Question: In my project, I have a model displayed in a treeview. I used QSortFilterProxyModel to sort the model based on an ID set in Qt::UserRole+1. This divides my list by "type" (as you can tell by the icons used):

However I also want each "type" to be sorted alphabetically. I initially tried to sort things alphabetically FIRST and THEN sort it by type to see if it would rearrange things to work properly, but it stays the same. Is there any way to tell my program to sort with two sort roles AND determine which one "goes first?"
'''
proxy->setSortRole(Qt::DisplayRole);
proxy->setSortRole(Qt::UserRole+1);
'''
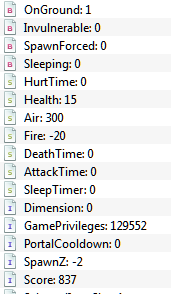
Answer: Since my duplicate urls were nuked, here goes the working example <URL> after some minor adjustment:
'''
class MySortFilterProxyModel Q_DECL_FINAL : public QSortFilterProxyModel
{
Q_OBJECT
public:
MySortFilterProxyModel(QObject *parent)
: QSortFilterProxyModel(parent)
{
}
protected:
bool lessThan(const QModelIndex &left, const QModelIndex &right) const Q_DECL_OVERRIDE
{
QVariant leftData = sourceModel()->data(left);
QVariant rightData = sourceModel()->data(right);
// Do custom logic in here, e.g.:
return QString::localeAwareCompare(leftData.toString(), rightData.toString()) < 0;
}
};
'''
Then, this custom class would be used normally in place of the original as a drop-in replacement. That is it!